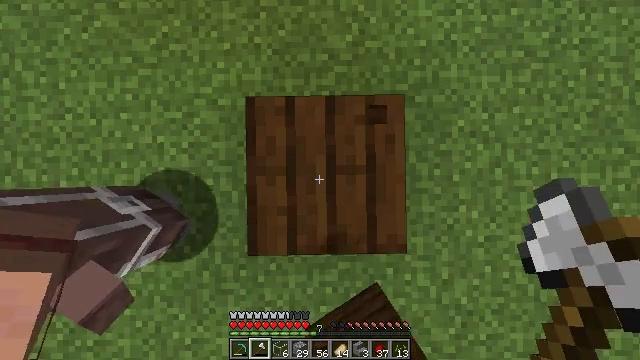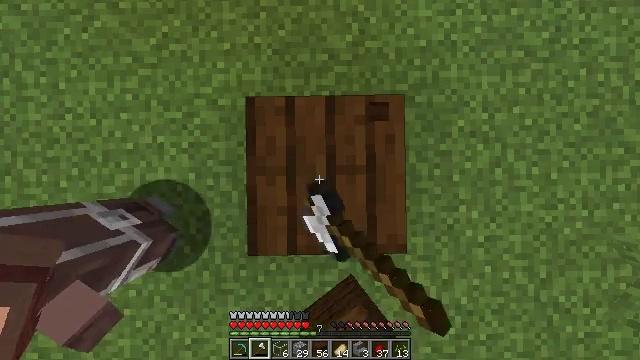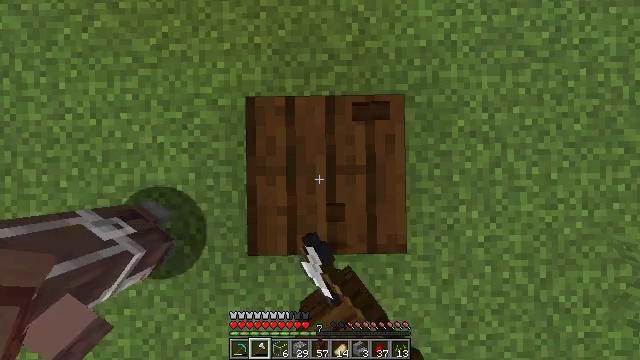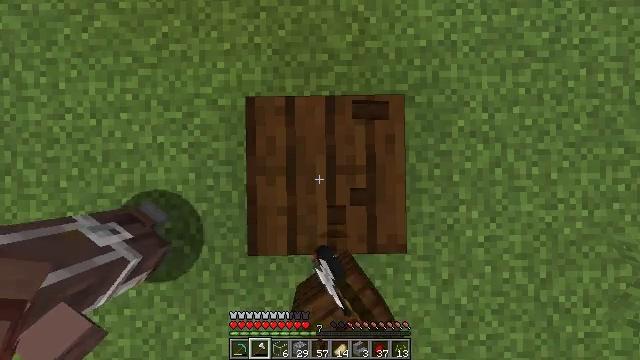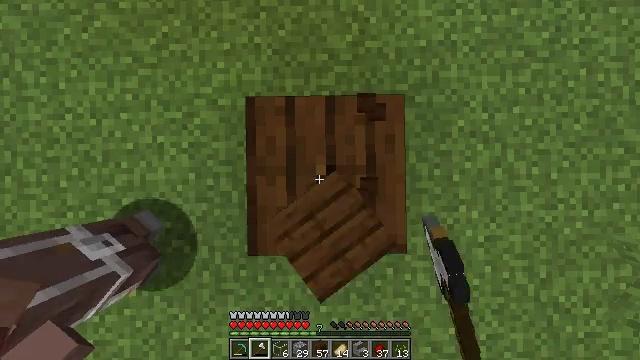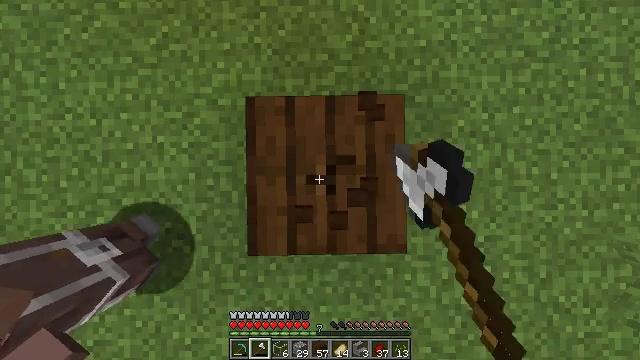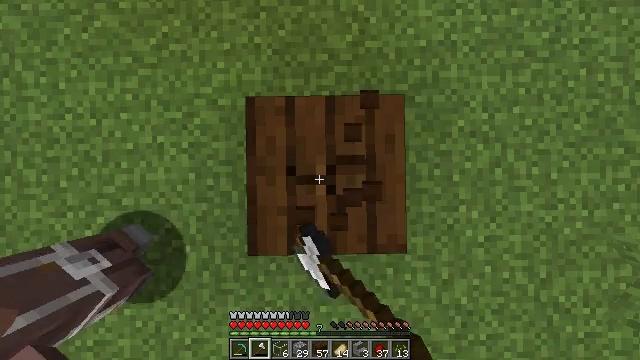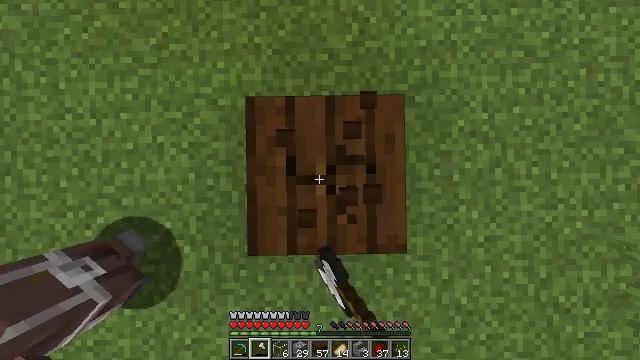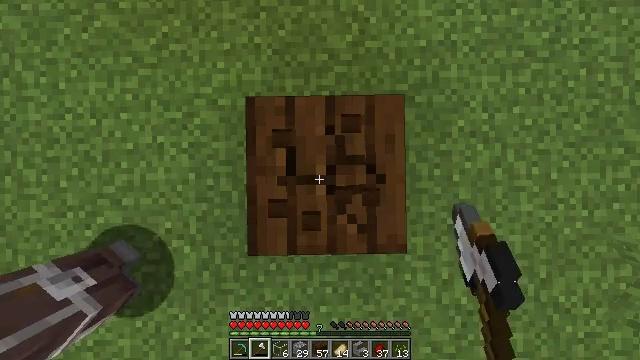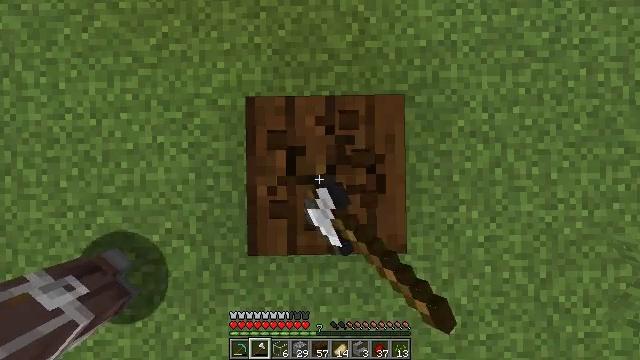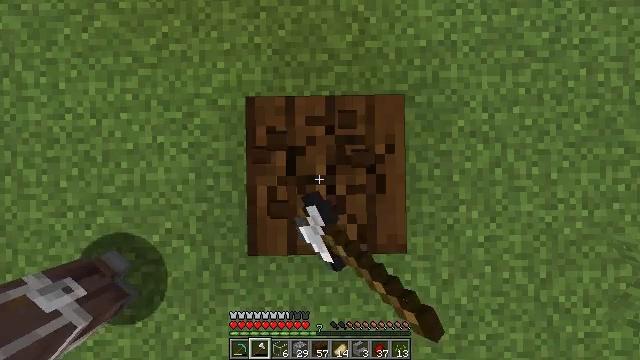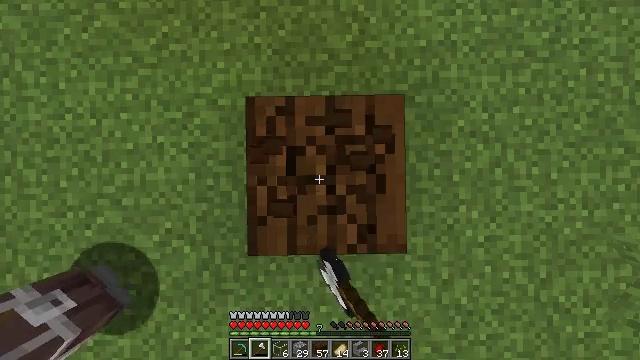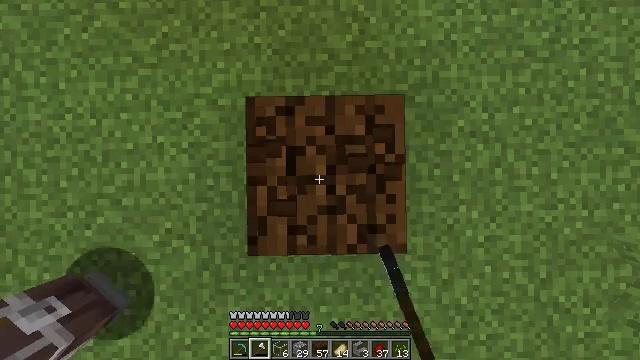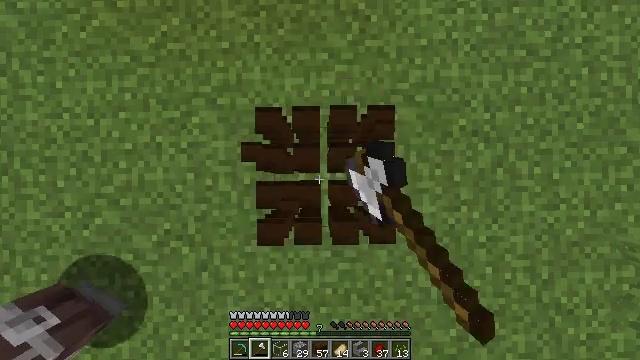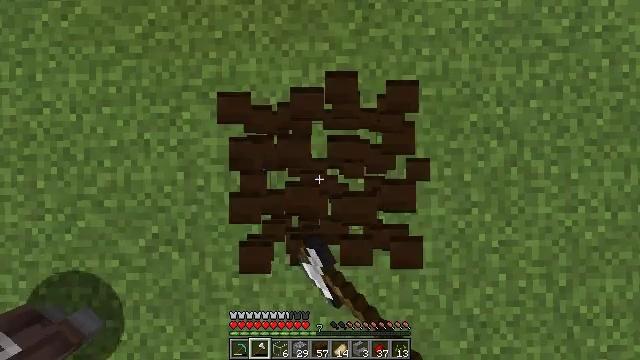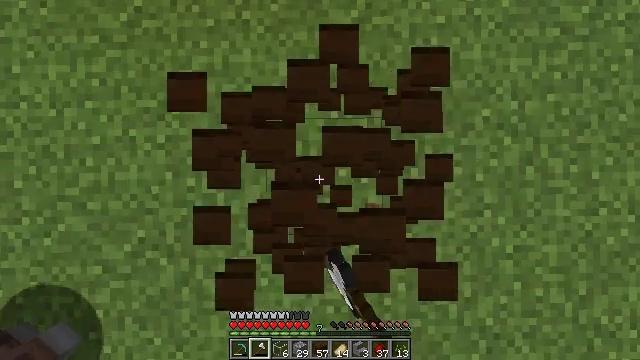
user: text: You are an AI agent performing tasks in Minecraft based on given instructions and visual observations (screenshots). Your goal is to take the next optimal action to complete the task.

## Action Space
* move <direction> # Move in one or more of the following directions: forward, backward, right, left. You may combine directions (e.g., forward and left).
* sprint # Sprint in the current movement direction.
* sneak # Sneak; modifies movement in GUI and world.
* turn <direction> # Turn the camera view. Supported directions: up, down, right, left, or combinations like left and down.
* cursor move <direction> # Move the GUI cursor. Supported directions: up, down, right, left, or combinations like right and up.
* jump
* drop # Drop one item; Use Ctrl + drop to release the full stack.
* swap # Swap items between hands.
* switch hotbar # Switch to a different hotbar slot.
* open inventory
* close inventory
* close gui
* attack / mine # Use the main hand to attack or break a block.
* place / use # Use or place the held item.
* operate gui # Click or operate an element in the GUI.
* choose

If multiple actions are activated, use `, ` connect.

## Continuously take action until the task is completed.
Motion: motion action
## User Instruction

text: Break the existing dark oak planks.
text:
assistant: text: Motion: attack / mine
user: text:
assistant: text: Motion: attack / mine
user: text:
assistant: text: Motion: attack / mine
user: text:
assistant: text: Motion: attack / mine
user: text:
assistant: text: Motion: attack / mine
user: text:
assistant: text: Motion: attack / mine
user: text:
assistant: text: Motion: attack / mine
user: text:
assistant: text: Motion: attack / mine
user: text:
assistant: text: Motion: attack / mine
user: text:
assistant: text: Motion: attack / mine
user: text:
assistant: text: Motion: attack / mine
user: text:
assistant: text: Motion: attack / mine
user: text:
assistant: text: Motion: attack / mine
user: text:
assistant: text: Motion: attack / mine
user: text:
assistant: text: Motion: attack / mine
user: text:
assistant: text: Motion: no_op
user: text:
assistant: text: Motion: no_op
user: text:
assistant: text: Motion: no_op